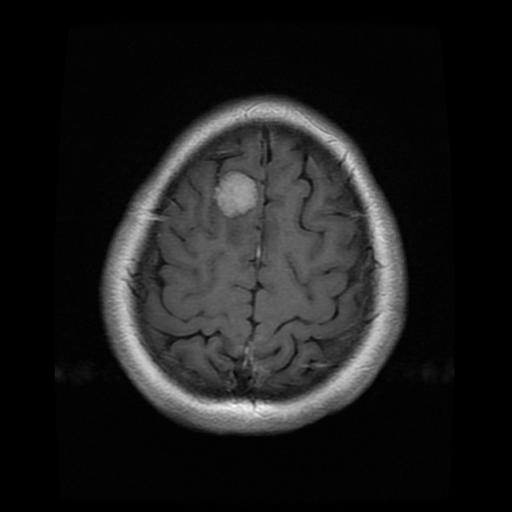
Label: meningioma